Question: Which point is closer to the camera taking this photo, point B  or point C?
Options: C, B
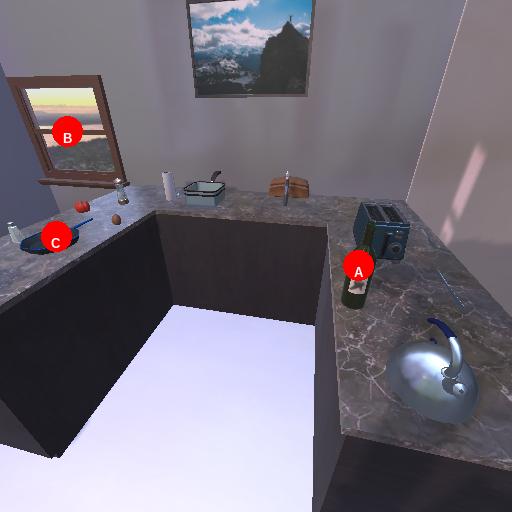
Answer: C